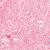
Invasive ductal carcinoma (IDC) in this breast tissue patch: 0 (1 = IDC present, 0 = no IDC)